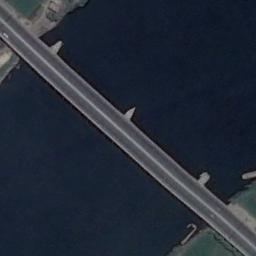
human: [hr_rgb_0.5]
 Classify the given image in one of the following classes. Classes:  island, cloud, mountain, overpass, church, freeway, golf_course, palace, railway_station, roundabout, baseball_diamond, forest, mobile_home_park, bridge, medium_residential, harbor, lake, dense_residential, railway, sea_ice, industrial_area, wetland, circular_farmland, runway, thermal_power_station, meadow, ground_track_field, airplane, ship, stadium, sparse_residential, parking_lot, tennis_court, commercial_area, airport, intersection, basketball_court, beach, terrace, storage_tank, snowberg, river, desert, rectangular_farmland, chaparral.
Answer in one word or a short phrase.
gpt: bridge